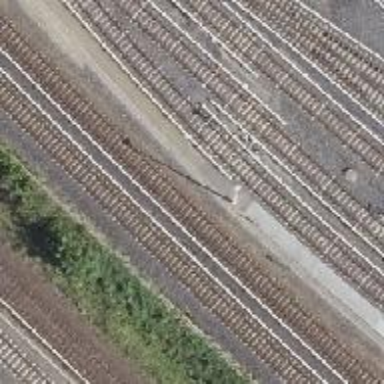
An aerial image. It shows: Railway signal.